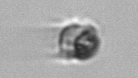
Label: Mesodinium